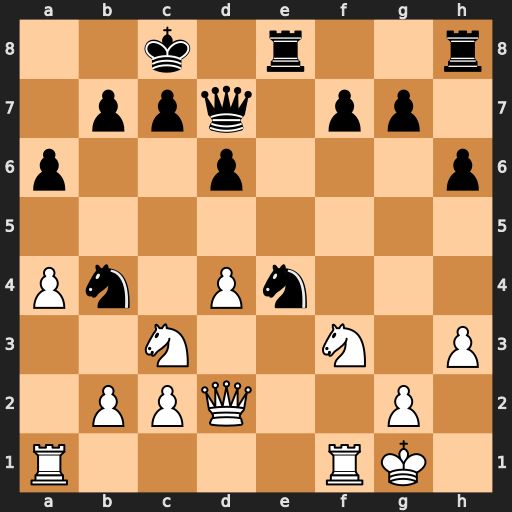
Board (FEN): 2k1r2r/1ppq1pp1/p2p3p/8/Pn1Pn3/2N2N1P/1PPQ2P1/R4RK1
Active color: w
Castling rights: -
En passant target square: -
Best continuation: Nxe4 Rxe4 Qxb4